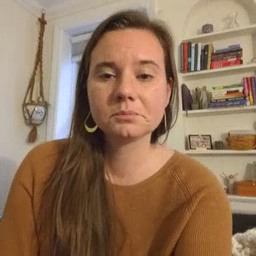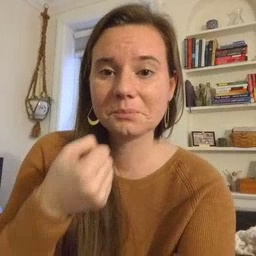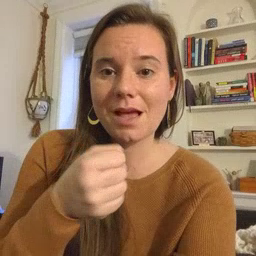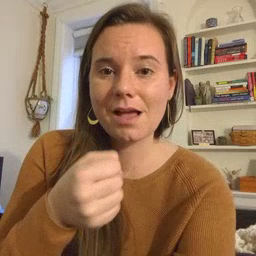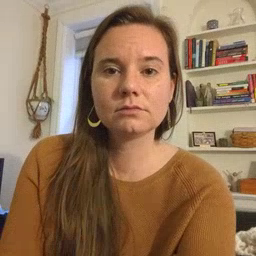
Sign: make